На гладком горизонтальном столе находится массивный куб с прикрепленной к нему легкой упругой пружиной, длина которой $L=1~м$ (см. рисунок).  Если закрепить второй конец пружины таким образом, что пружина будет расположена горизонтально, и затем, оттянув в горизонтальном же направлении куб от положения равновесия, отпустить его, то возникнут слабозатухающие (вследствие трения о воздух) колебания куба. За $10$ периодов амплитуда колебаний куба уменьшится в два раза. Для того чтобы поддержать амплитуду колебаний куба неизменной, закрепленный конец пружины начинают каждый раз, когда длина пружины становится минимальной, быстро сдвигать навстречу кубу на расстояние $l=1~мм$ и быстро возвращать конец пружины в прежнее положение каждый раз, когда длина ее максимальна.
Найдите амплитуду установившихся колебаний. Потерями энергии в пружине можно пренебречь. При затухании колебаний их энергия за каждый период уменьшается в одно и то же число раз.
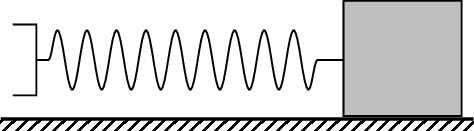
Решение: Обозначим амплитуду установившихся колебаний куба через $x$. Тогда сила, деформирующая пружину при минимальной (и максимальной) ее длине, равна $F=k x$. Заранее предположим, что смещение $l$ много меньше амплитуды колебаний. Тогда при этом смещении работу внешних сил можно записать в виде $A=F l=k x l$. Эта работа совершается дважды за период и равна изменению энергии системы за то же время: $$ \Delta W=\alpha W_{полн}=2 A=2 k x l, $$ где $\Delta W$ — потеря энергии за период из-за вязкого трения. За $10$ периодов амплитуда колебаний куба уменьшается в два раза, следовательно энергия уменьшается в четыре раза. Отсюда $$ (1-\alpha)^{10}=\frac{1}{4} \text { и } \alpha=1-\frac{1}{\sqrt[5]{2}}. $$ Из условия баланса энергии $$ \alpha \frac{k x^{2}}{2}=2 k x l, $$ отсюда $$ x=\frac{4 l}{\alpha}=\frac{4 l}{1-\frac{1}{\sqrt[5]{2}}} \approx 31~мм \gg 1~мм. $$ Таким образом, сделанное вначале предположение в заданных условиях задачи выполняется.
Ответ: $$ x=\frac{4 l}{1-\frac{1}{\sqrt[5]{2}}} \approx 31~мм. $$
Темы:
T, Механика, Динамика, Колебания, Всероссийские, Параметрические колебания, Затухание, Вынужденные колебания